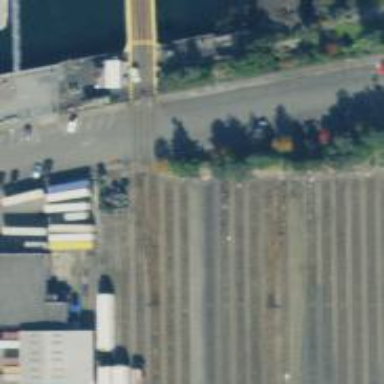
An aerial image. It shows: Level crossing along the railway.